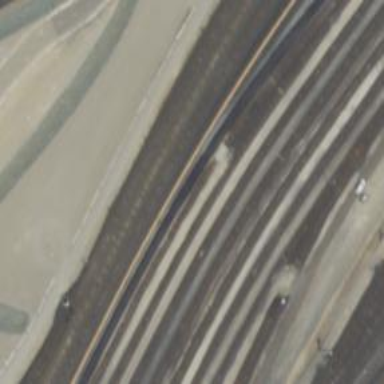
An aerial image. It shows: Railway yard used for servicing trains.